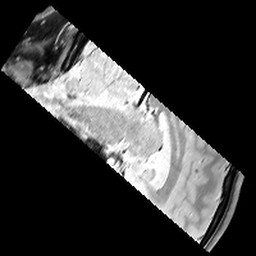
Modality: T1w
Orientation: sagittal
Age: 23
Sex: male
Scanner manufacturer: siemens
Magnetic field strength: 3 T
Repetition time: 6.5 s
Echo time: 0.016 s